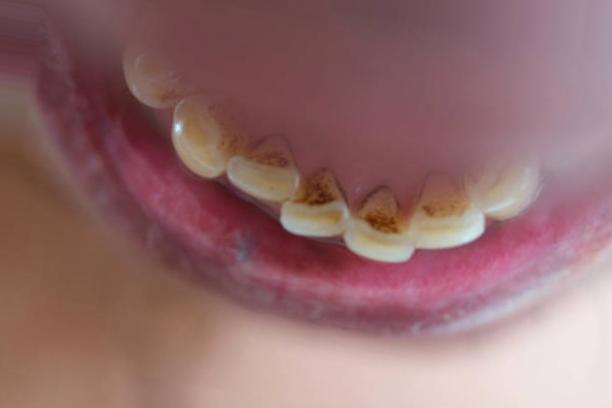
Condition: Tooth Discoloration